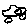
Label: car